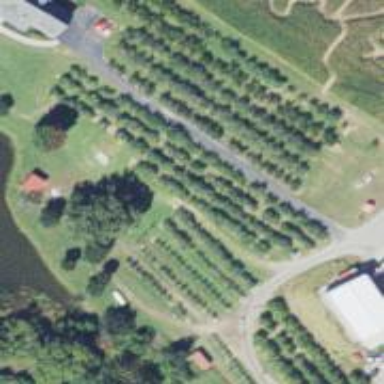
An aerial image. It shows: Orchard.